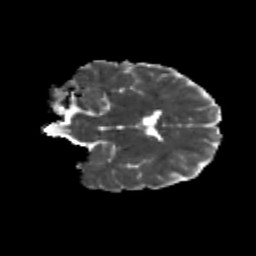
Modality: MD
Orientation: coronal
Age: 10
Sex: male
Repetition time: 9.512 s
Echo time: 0.089 s